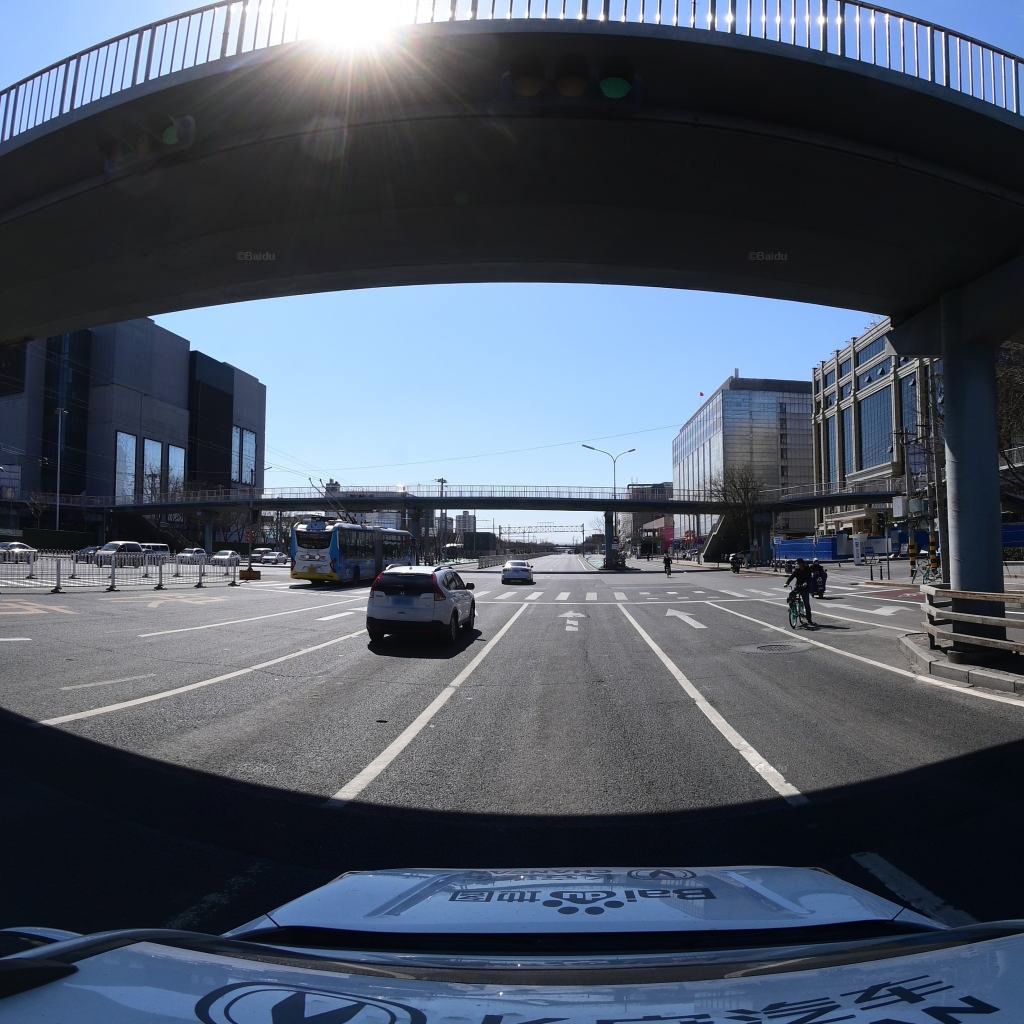
Region: Fengtai
Road damage annotations: transverse crack, manhole cover, pothole